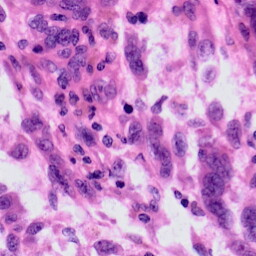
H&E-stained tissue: Skin